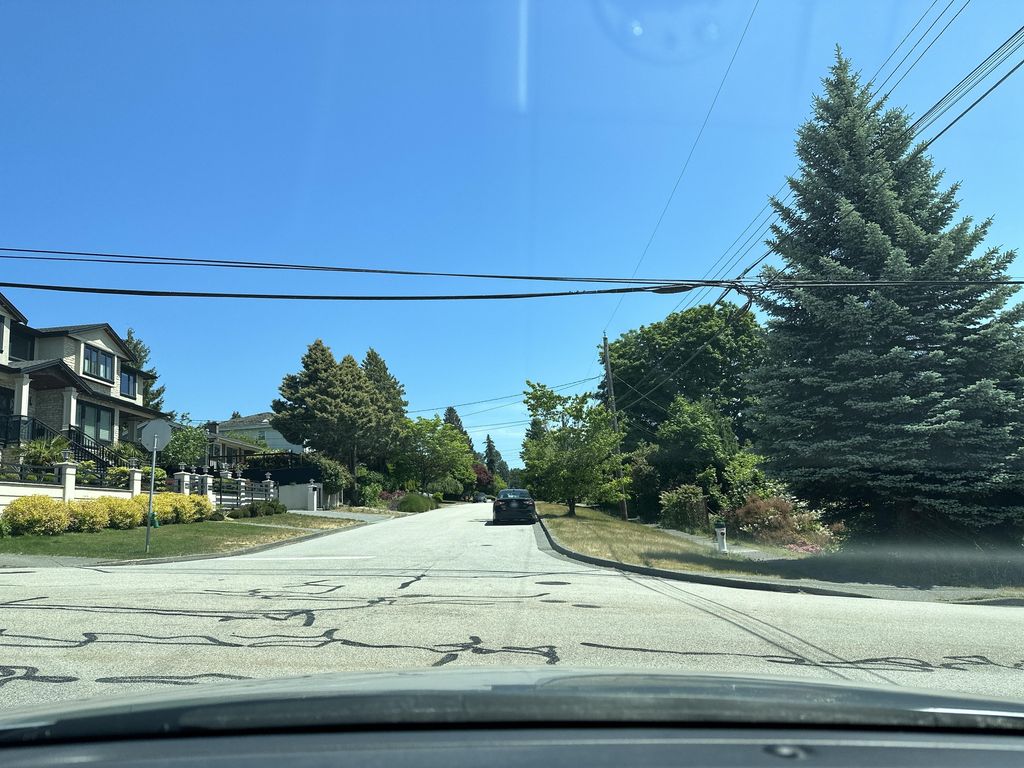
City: vancouver